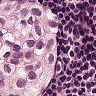
Metastatic tissue present: yes